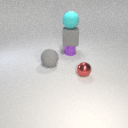
small red metal sphere in front of small purple metal cylinder